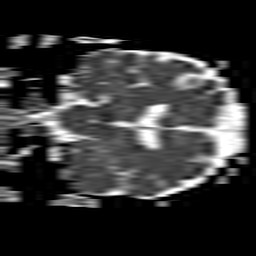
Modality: ADC
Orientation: coronal
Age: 67
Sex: male
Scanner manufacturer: philips
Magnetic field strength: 1.5 T
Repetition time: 3.394 s
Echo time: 0.06899 s